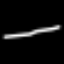
Label: line